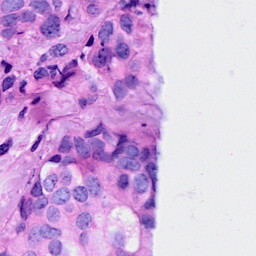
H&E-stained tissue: Breast